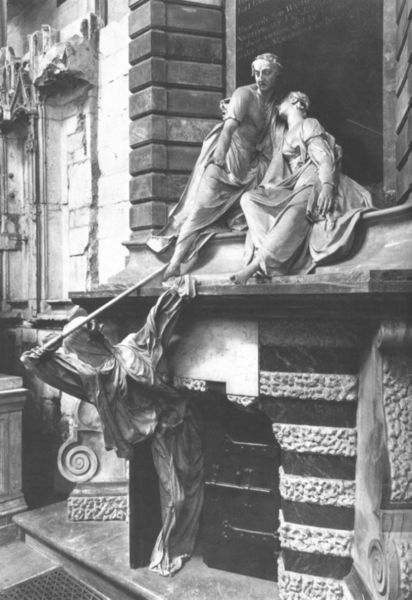
Titel: Grab von Joseph und Lady Elisabeth Nightingale
Künstler: Louis-Francois Roubiliac
Standort: London, Westminster Abbey (EU - GB)
Schlagwörter: mann, schatten, frauen, sitzen, frankreich, frau, kleid, licht, tür, gebäude, tuch, wand, henker, tod, trauer, brüstung, kirche, gewand, sitzend, gewänder, klassizismus, paar, skulptur, umarmung, zwei, stab, angst, tafel, plastik, flucht, foto, eisen, keller, offen, denkmal, schwarzweiß, schwert, text, waffe, sims, verzweiflung, skelett, skulpturen, teufel, stange, grabmal, riegel, zurückschrecken